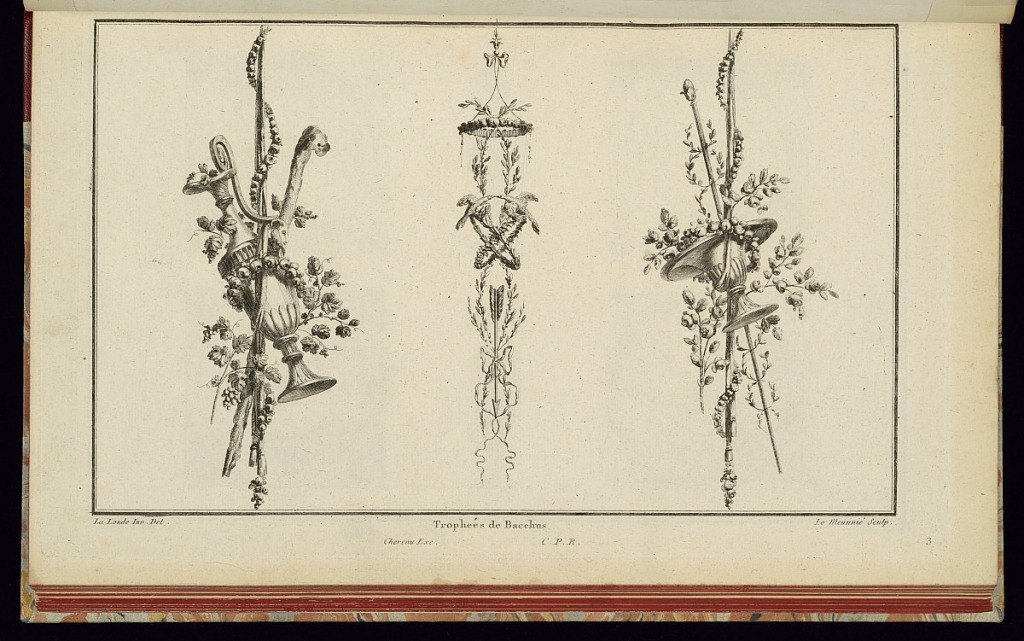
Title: Trophées de Bacchus
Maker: Richard de Lalonde, French, active 1780–96
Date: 1775-1788
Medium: Etching on off-white laid paper
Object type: Print
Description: Three trophy designs. The trophy on the left has a rod wound with roses, ivy leaves and grapes; there is also a wine vessel with a satyr's head, and a staff. The central trophy has an arrow and two kissing doves. The trophy on the right has a thyrsus, wine bowl, and flowers. The plate is signed and numbered, but the lettering at the top is obscured by the fold.